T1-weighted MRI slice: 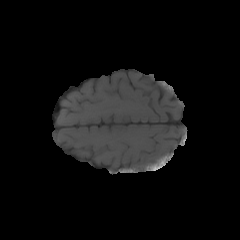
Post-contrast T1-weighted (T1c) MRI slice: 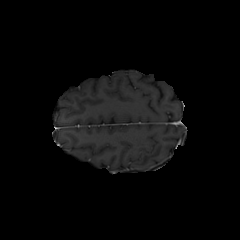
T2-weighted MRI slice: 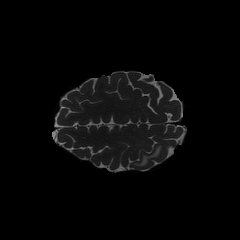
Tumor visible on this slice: yes